Question: Let's say we have an Image with [1..n] pixels of the format (r,g,b).
We can now choose X colors also of the format (r,g,b) to generate a second same sized image.
Each of these X colors will represent n/x freely choosen pixels of our new image.
Now we compute the square deviation from the original image to the new generated image by going over each pixel-pair from [1..n] on both images and summing up their color-differences sqrt(sqr(R1-R2)+sqr(G1-G2)+sqr(B1-B2)).
Now let's assume we distributed all of our X colors so that this sum of square deviations is minimal.
: How to find the perfect X colors so after perfect distribution our square deviation is minimal compared to other color-sets?
If some information is missing or unclear (due to my bad english), please let me know.
Thank You!
PS:
For better understanding I added an example with X = 4. The distribution of colors is nearly optimal, but I'm sure I didn't choose the perfect 4 colors to represent the original image.

Unfortunately I don't have the reputation for posting an image, so I added the link to it instead
<URL>
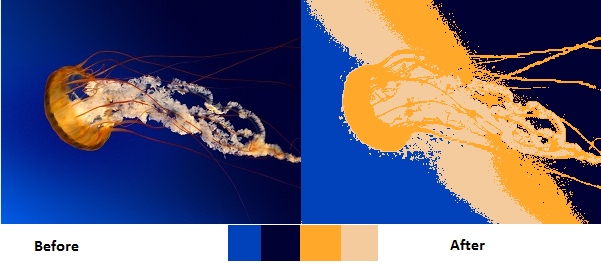
Answer: The problem is called <URL>, i.e. given 'n' input colors and given at most 'm < n' output colors, find the best assignment of color values such that the total color error sum is minimal.
Optimal quantization is <URL>, roughly meaning that there is no known algorithm that works in the general case and does not have to try all possible combinations.
There is --however-- a variety of approximation algorithms, most of which are based on , since the problems is essentially equal to positioning 'm' points in a field of 'n' points such that the sum of the distance between the (few) 'm' points and all the (many) 'n' points is minimal.
Note also that using the Euclidean Distance in RGB space is in no way a good measurement to determine <URL>.